Question: So I was reading <URL> and I fell a little in love with the calendar heat map with Tetris-style month breaks.
However, the 'ggplot' example doesn't implement the Tetris breaks, which are arguably the best part.
So, FTFY, <URL>:

The procedure for this is:
1. create appropriate Tetris breaks for your data
2. left_join your data to the Tetris breaks created in (1)
3. pump the above through ggplot with some specially crafted geoms
The methodology for (1) is reasonably straightforward, implemented in the 'calendar_tetris_data(...)' function in the <URL>, though it would be nice to make it a little more flexible.
My question is mainly around (3): how do I bundle up the 7 'geom's necessary to make the breaks into a single procedure or 'geom'?
If I do this:
'''
calendar_tetris_geoms <- function() {
geom_segment(aes(x=x, xend=x, y=ymin, yend=ymax)) + # (a)
geom_segment(aes(x=xmin, xend=xmax, y=y, yend=y)) + # (b)
geom_segment(aes(x=dec.x, xend=dec.x, y=dec.ymin, yend=dec.ymax)) + # (c)
geom_segment(aes(x=nye.xmin, xend=nye.xmax, y=nye.y, yend=nye.y)) + # (d)
geom_segment(x=-0.5, xend=51.5, y=7.5, yend=7.5) + # put a line along the top
geom_segment(x=0.5, xend=52.5, y=0.5, yend=0.5) + # put a line along the bottom
geom_text(aes(x=month.x, y=month.y, label=month.l), hjust=0.25) # (e)
}
'''
And then try to add that to my 'ggplot', it doesn't work:
'''
> ggplot(data) + calendar_tetris_geoms()
Error in calendar_tetris_geoms() :
argument "plot" is missing, with no default
'''
I clearly don't understand how this works. How does this work?
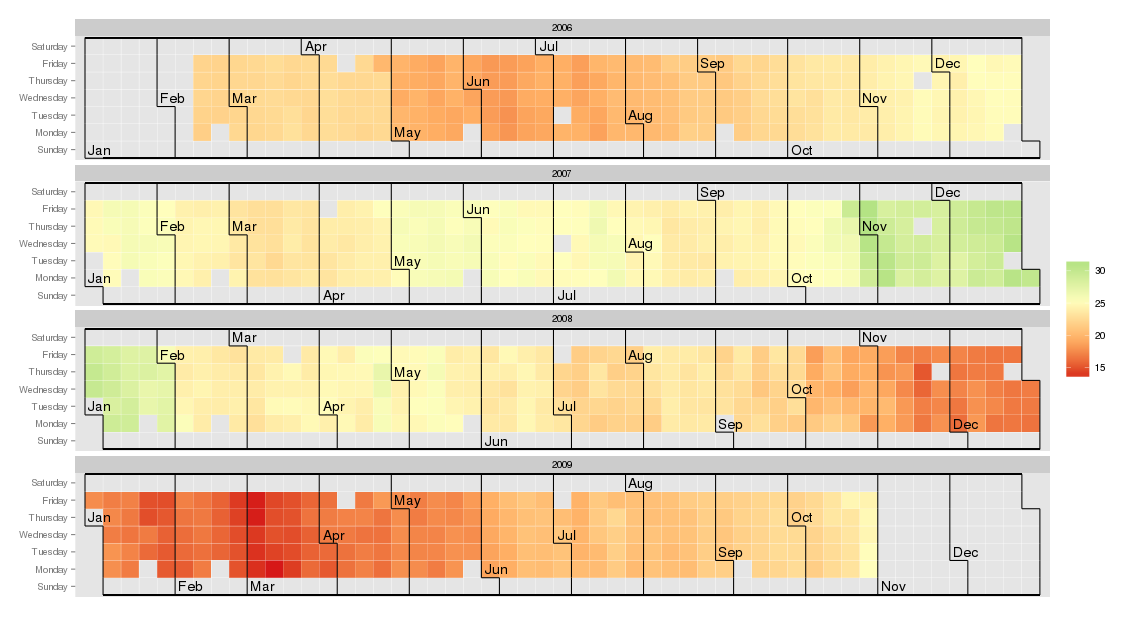
Answer: Modifying @baptiste's suggestion, if I do this:
'''
calendar_tetris_geoms <- function() {
list(
geom_segment(aes(x=x, xend=x, y=ymin, yend=ymax)), # (a)
geom_segment(aes(x=xmin, xend=xmax, y=y, yend=y)), # (b)
geom_segment(aes(x=dec.x, xend=dec.x, y=dec.ymin, yend=dec.ymax)), # (c)
geom_segment(aes(x=nye.xmin, xend=nye.xmax, y=nye.y, yend=nye.y)), # (d)
geom_segment(x=-0.5, xend=51.5, y=7.5, yend=7.5), # put a line along the top
geom_segment(x=0.5, xend=52.5, y=0.5, yend=0.5), # put a line along the bottom
geom_text(aes(x=month.x, y=month.y, label=month.l), hjust=0.25) # (e)
)
}
'''
Then this works a treat:
'''
calendar_tetris_data(min(stock.data$date), max(stock.data$date)) %>%
left_join(stock.data) %>%
ggplot() +
geom_tile(aes(x=week, y=wday2factor(wday), fill = Adj.Close), colour = "white") +
calendar_tetris_geoms() +
facet_wrap(~ year, ncol = 1)
'''